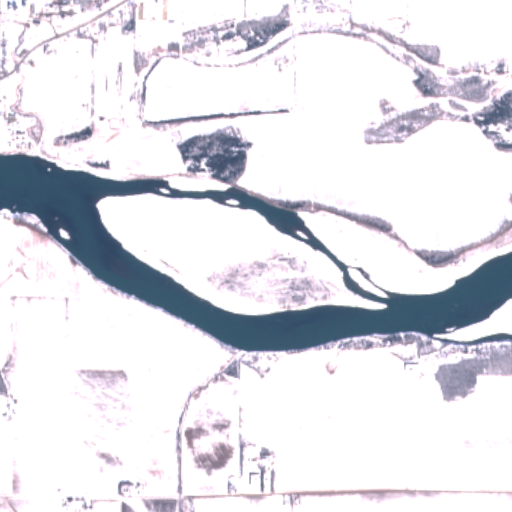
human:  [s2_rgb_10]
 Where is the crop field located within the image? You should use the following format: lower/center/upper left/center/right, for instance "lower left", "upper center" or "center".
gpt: The crop field is located in the upper right of the image.
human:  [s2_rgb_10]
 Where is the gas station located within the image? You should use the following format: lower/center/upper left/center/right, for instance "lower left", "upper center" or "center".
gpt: The gas station is located in the upper left of the image.
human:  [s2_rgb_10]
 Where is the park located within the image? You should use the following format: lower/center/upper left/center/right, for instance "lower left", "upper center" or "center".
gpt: The park is located in the upper left of the image.
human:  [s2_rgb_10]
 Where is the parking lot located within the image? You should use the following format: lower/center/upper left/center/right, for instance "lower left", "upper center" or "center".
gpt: The parking lot is located in the upper left of the image.
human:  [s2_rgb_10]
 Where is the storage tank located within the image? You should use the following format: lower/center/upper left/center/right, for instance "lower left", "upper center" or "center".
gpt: The storage tank is located in the upper left of the image.
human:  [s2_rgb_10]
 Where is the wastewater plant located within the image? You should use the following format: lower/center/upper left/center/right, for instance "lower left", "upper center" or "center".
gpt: The wastewater plant is located in the upper left of the image.
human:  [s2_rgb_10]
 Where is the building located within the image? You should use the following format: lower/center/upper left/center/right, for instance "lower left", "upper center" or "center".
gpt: The building is located in the upper left of the image.
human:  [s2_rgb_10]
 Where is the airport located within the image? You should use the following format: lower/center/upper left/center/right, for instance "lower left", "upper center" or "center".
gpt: There is no airport in the image.